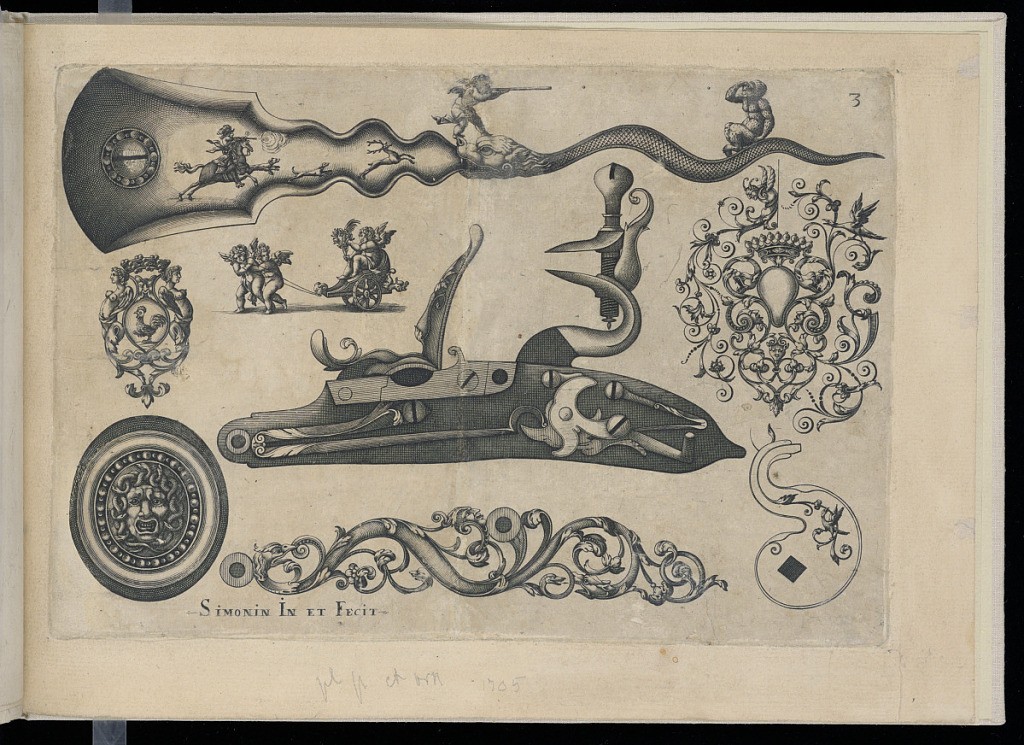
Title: Designs for Firearms Ornament and Fittings
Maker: Claude Simonin, French, ca. 1635 – 1721
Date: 1705?
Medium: Engraving on laid paper
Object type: Print
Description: Plate 3 from a pattern book with designs for firearm fittings and ornament featuring grotesque motifs, fantastical characters, shynx herms, winged putti, a crowned cartouche, mascarons (masks), a gorgon with snakes for hair, man on horseback hunting a deer with dogs, a cockerel, birds, animal (possibly a monkey), foliate scrolls, rosettes, fleurons, and scrolling leaves (rinceaux). The plate is numbered and signed.